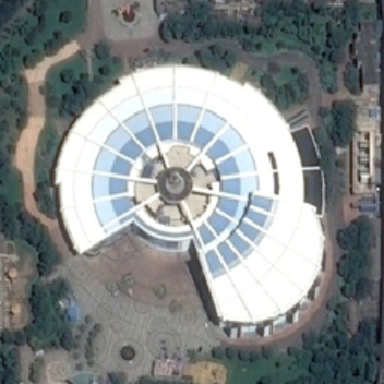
Many green trees surround the white central building in an incomplete circle .